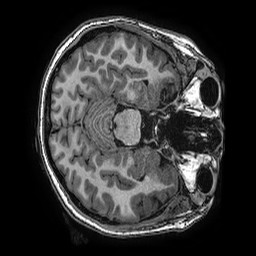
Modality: T1w
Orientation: axial
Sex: female
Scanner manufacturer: ge
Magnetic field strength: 3 T
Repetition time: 0.0077 s
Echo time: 0.003436 s